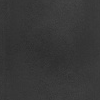
Atmospheric dust classification: dusty